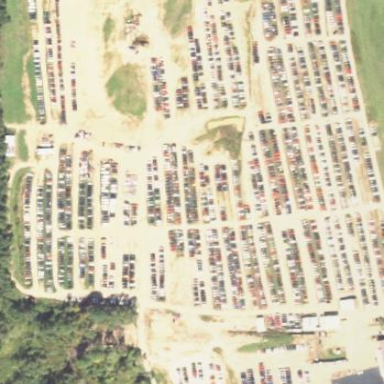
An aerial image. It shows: Scrap yard located in industrial area.